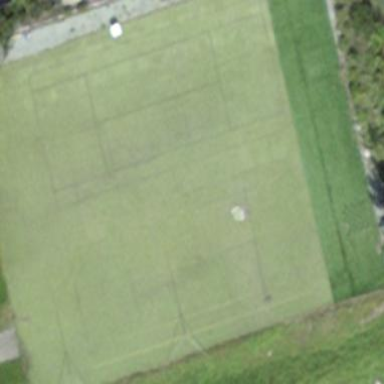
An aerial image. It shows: Pitch for leisure activities.